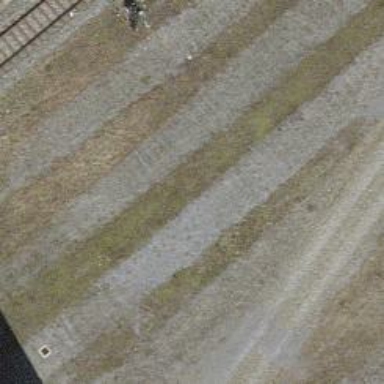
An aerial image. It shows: Disused railway yard with one track.